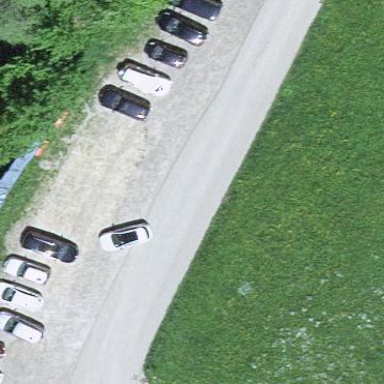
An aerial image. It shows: Parking area with gravel surface.